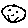
Label: smiley face